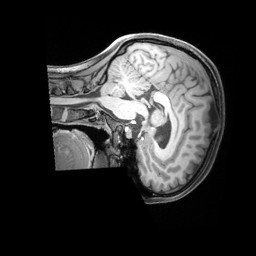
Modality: T1w
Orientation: sagittal
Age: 32
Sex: female
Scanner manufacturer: siemens
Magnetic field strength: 3 T
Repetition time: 1.97 s
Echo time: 0.00206 s